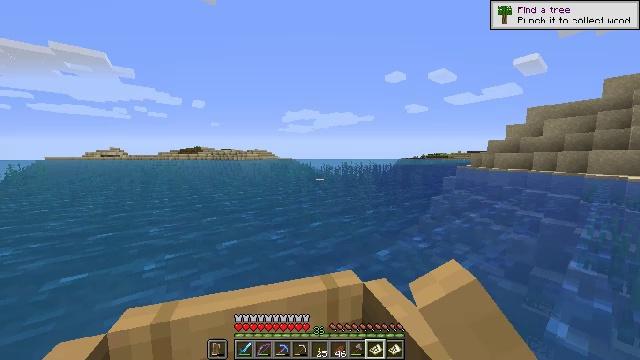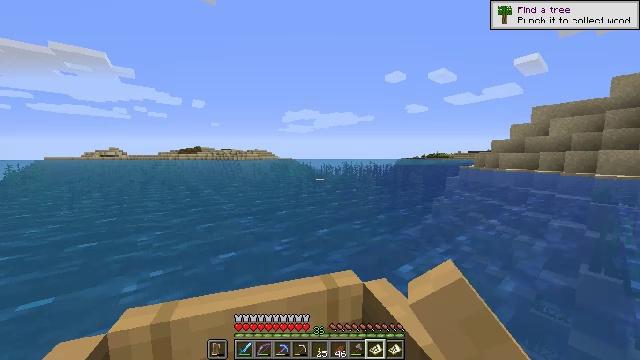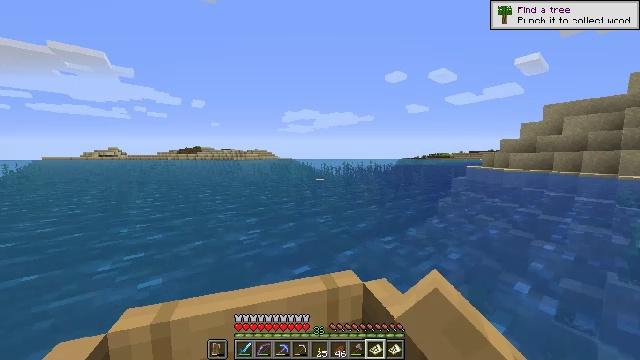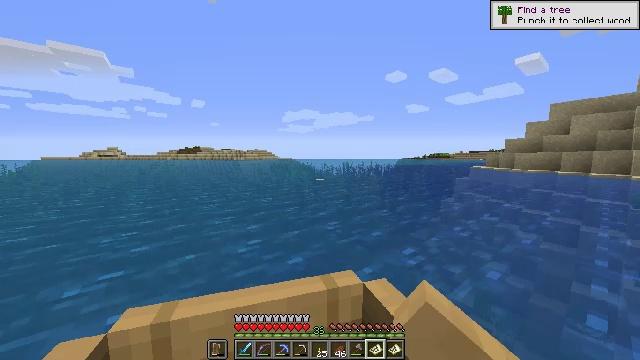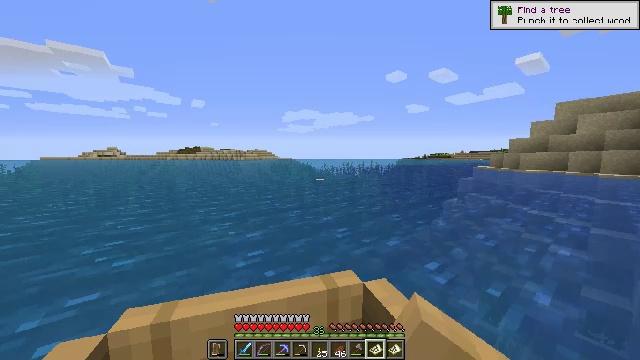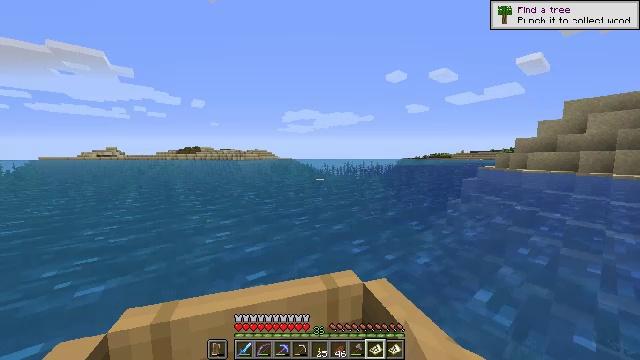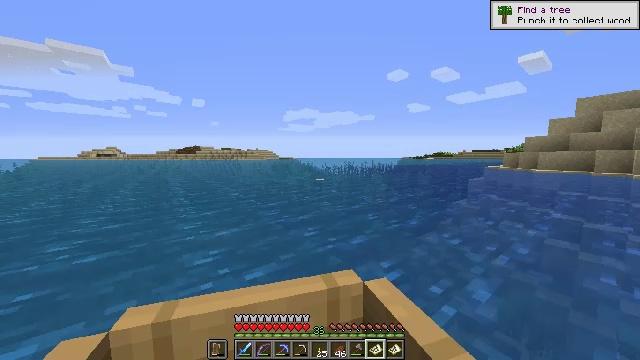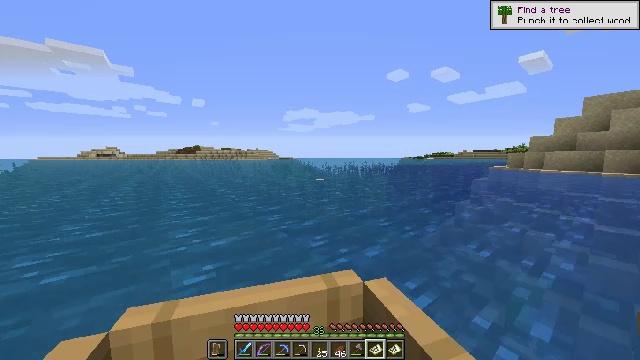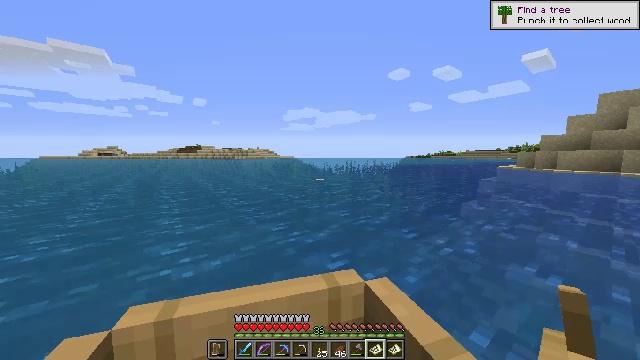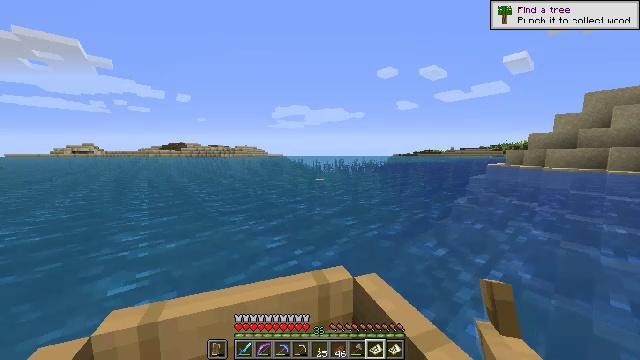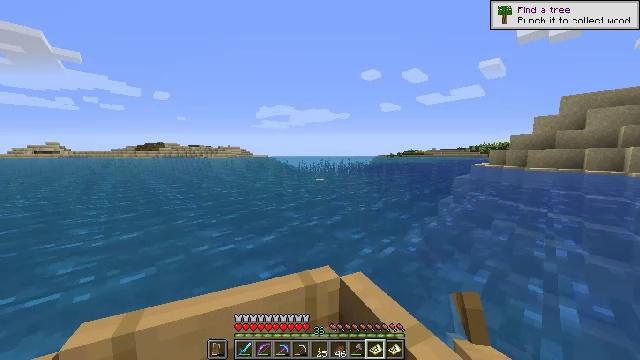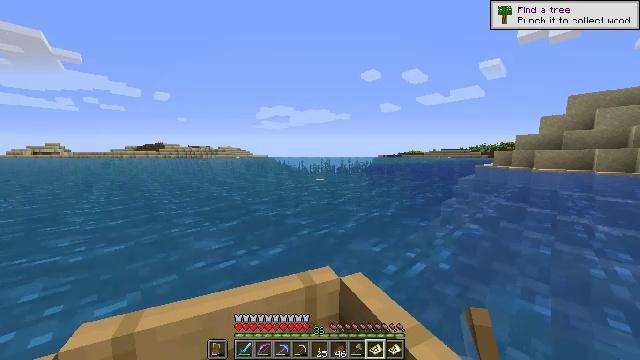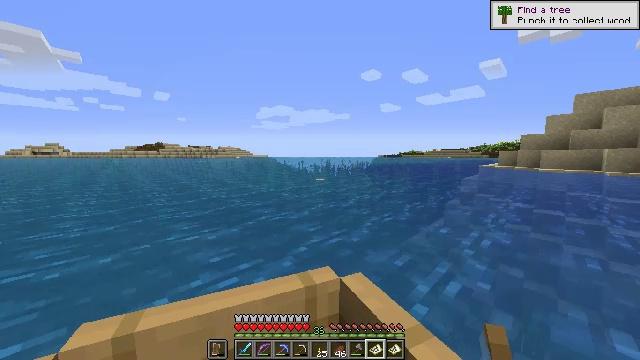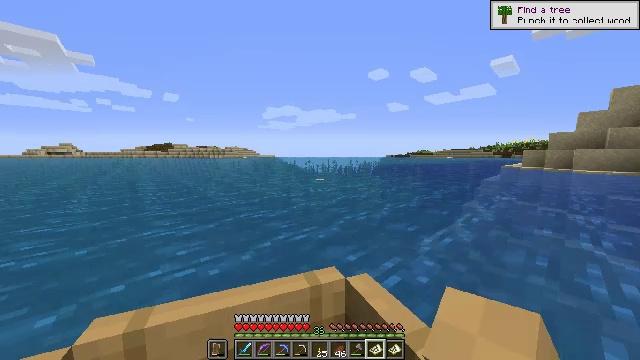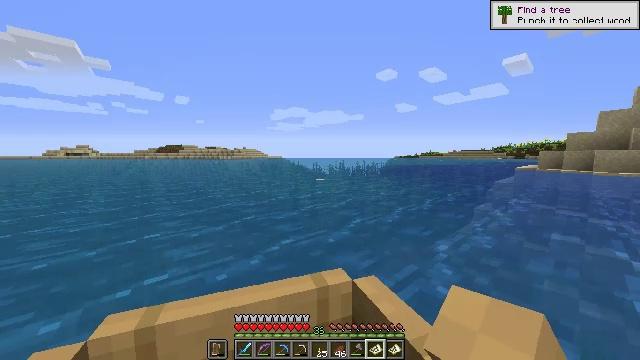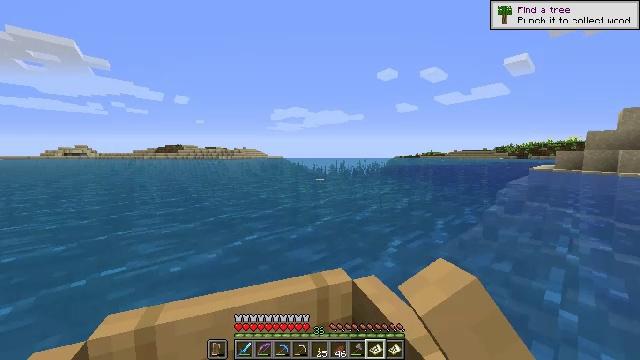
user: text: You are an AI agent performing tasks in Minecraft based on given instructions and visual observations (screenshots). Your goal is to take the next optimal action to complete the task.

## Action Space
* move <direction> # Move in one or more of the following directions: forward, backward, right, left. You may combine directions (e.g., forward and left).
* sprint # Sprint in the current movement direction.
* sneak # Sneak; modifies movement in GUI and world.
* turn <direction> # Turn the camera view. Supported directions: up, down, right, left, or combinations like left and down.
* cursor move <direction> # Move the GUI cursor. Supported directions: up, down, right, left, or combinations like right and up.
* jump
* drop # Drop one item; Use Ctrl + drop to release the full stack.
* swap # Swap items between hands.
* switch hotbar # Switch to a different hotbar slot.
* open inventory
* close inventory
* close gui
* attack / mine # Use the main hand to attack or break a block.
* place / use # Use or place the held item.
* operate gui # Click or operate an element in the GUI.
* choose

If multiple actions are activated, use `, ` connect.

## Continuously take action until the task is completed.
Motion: motion action
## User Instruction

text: Dive and mine the kelp.
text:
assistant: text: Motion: move forward
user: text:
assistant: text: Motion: move forward
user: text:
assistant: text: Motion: move forward
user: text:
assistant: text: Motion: move forward
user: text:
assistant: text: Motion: move forward
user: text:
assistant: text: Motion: move forward
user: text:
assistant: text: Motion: move forward
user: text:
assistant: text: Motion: move forward
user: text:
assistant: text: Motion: move forward, turn right
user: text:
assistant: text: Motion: move forward, turn right
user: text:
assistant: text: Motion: move forward, sprint
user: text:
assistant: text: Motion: move forward, sprint
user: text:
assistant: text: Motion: move forward, turn left
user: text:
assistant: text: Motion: move forward, turn left
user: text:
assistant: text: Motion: move forward
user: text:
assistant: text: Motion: move forward
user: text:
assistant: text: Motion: move forward
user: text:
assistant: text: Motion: move forward
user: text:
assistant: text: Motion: move forward
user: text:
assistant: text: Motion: move forward
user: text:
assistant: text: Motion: no_op
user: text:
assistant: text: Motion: no_op
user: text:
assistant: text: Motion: no_op
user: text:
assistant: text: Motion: no_op
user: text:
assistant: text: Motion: no_op
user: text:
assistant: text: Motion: no_op
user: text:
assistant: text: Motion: no_op
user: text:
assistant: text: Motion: no_op
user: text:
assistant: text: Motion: no_op
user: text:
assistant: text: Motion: no_op